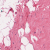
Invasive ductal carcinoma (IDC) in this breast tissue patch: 0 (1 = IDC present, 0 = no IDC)